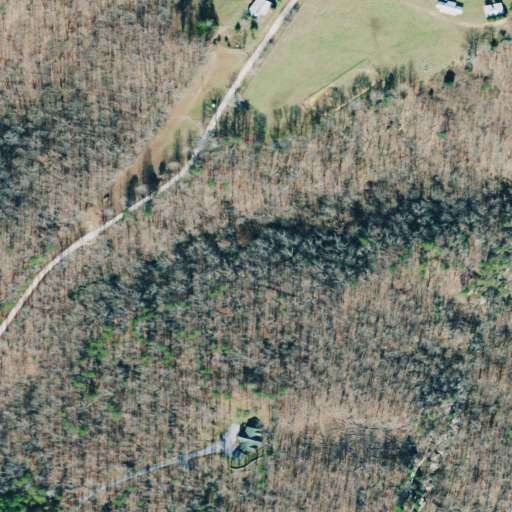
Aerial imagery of gap in Georgia named Harrisburg Gap containing deciduous forest, pasture, open development, low intensity development, and mixed forest